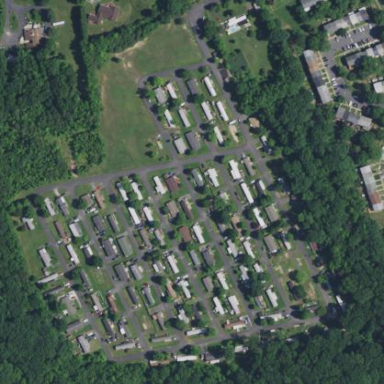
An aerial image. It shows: Residential area with mobile homes.